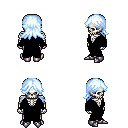
a pixel art fantasy rpg character, male body template, skeleton, black robe, teal pants, white cyan loose hair, metal boots, four views (front, back, left, right), 2x2 character sprite sheet, small pixel art, hard edges, no anti-aliasing